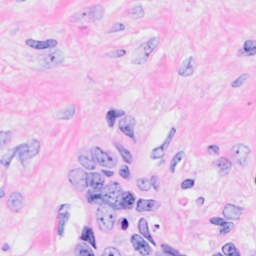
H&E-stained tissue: Breast